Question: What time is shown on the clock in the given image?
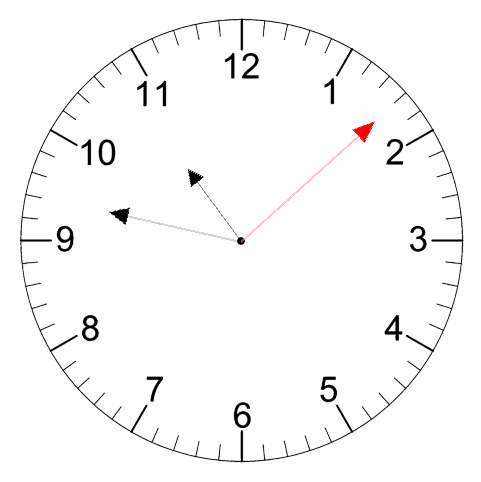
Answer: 10:47:08